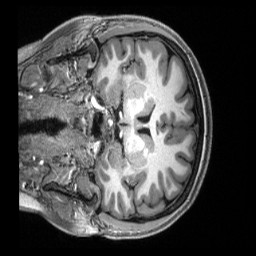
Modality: T1w
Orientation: coronal
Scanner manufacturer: siemens
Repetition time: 2.5 s
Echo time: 0.00231 s